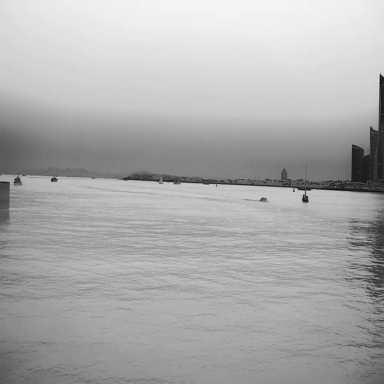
There are four sailboats in the infrared image.